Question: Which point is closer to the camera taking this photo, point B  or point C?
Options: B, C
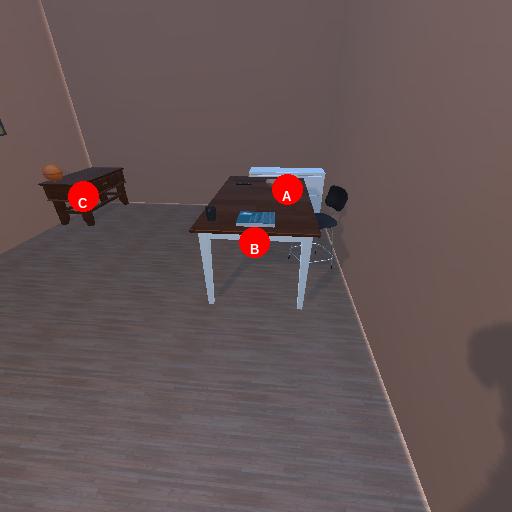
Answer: B